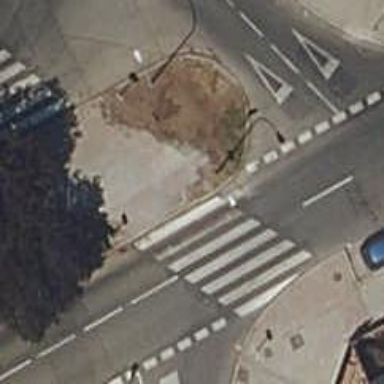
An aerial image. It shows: Zebra crossing on the road.